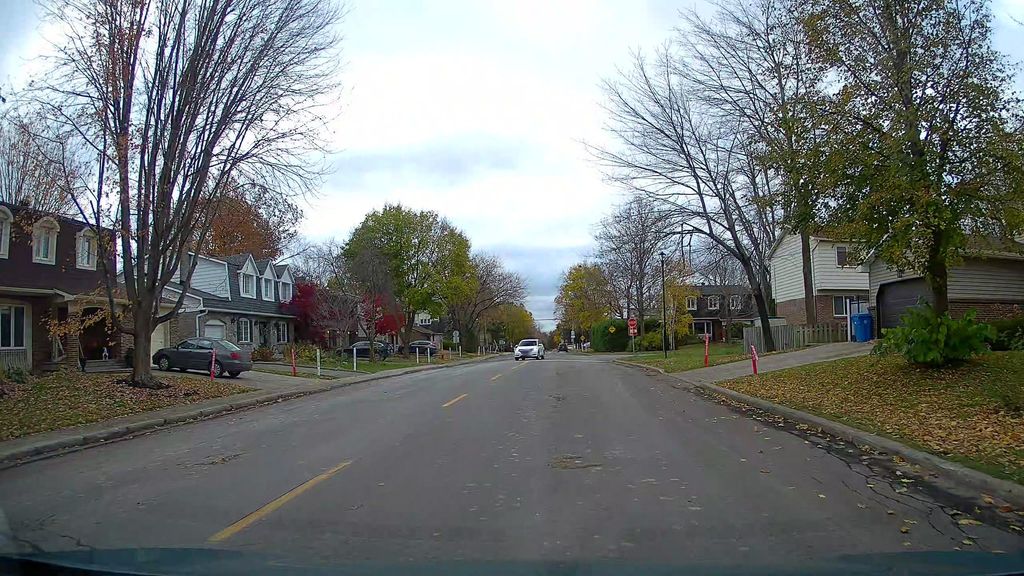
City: montreal